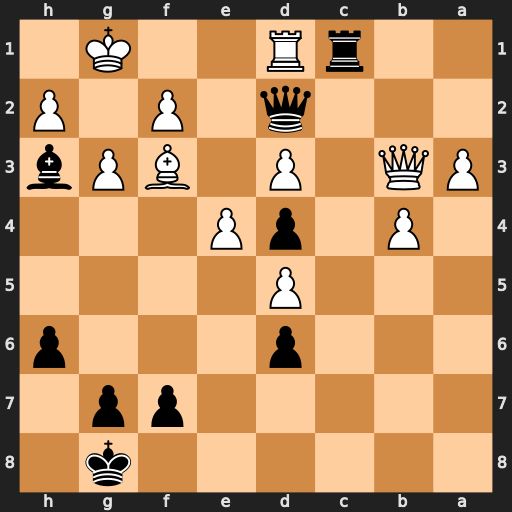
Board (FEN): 6k1/5pp1/3p3p/3P4/1P1pP3/PQ1P1BPb/3q1P1P/2rR2K1
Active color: b
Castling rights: -
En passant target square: -
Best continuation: Qe1+ Rxe1 Rxe1#